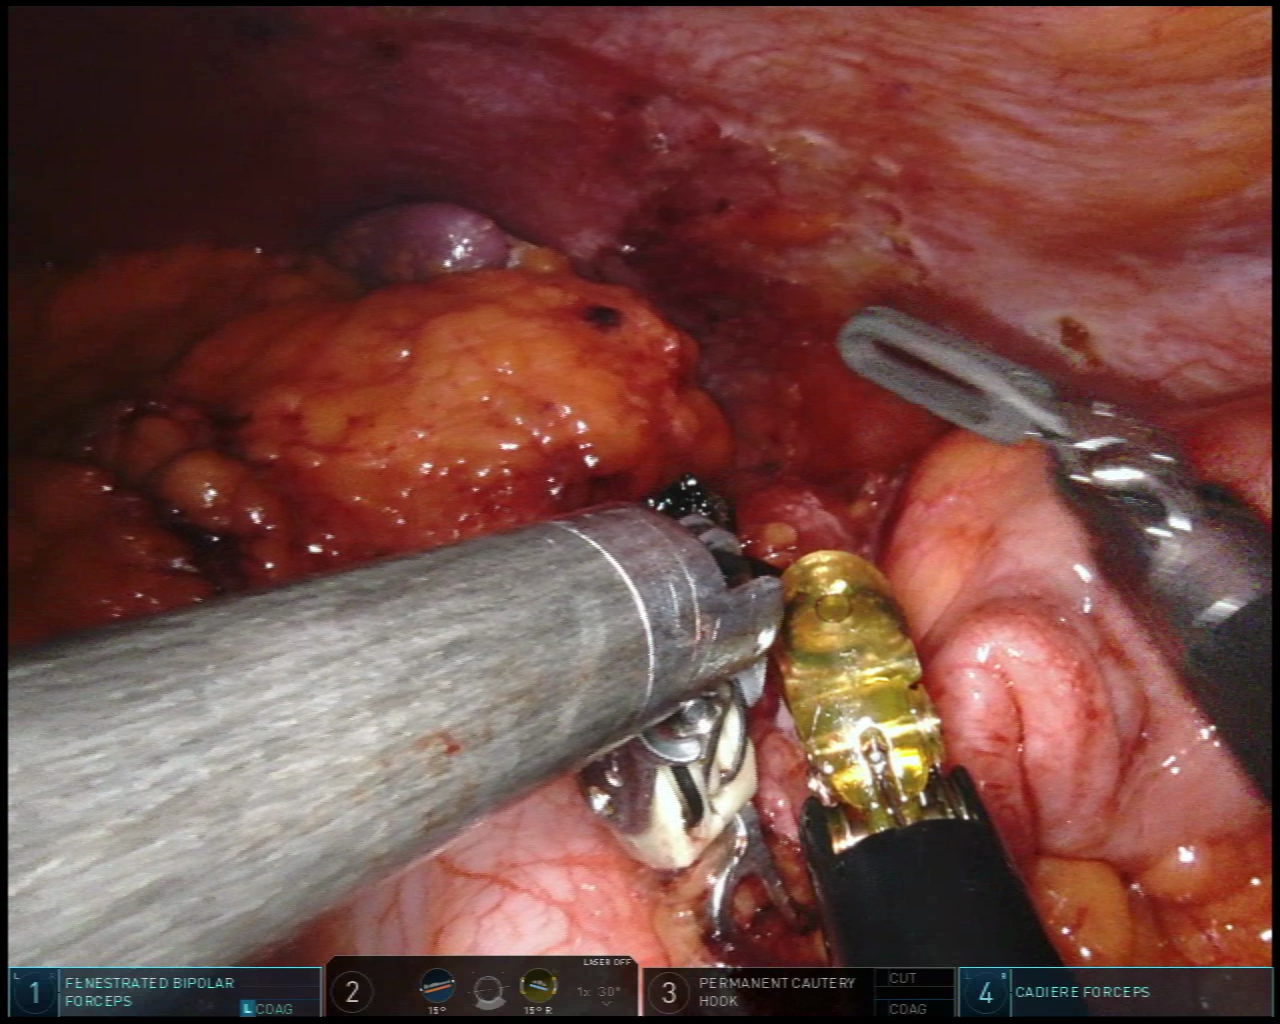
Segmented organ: spleen
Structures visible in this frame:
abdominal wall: yes
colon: yes
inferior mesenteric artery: no
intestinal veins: no
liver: no
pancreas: no
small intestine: no
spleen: yes
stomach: no
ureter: no
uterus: no
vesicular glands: no